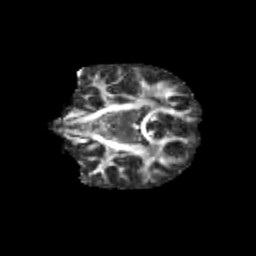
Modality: FA
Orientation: coronal
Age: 12
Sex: male
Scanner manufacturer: siemens
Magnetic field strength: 3 T
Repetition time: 3.8 s
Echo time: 0.07 s